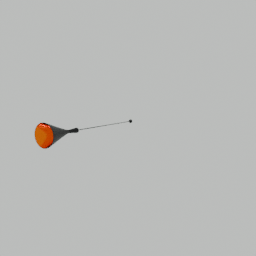
Label: lighting